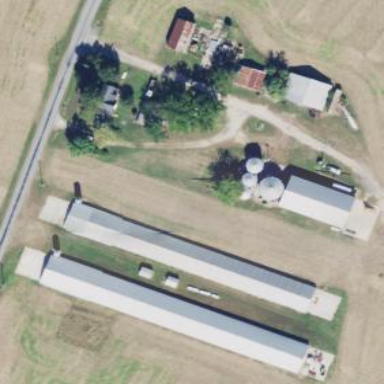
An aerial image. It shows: Farmyard area.